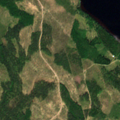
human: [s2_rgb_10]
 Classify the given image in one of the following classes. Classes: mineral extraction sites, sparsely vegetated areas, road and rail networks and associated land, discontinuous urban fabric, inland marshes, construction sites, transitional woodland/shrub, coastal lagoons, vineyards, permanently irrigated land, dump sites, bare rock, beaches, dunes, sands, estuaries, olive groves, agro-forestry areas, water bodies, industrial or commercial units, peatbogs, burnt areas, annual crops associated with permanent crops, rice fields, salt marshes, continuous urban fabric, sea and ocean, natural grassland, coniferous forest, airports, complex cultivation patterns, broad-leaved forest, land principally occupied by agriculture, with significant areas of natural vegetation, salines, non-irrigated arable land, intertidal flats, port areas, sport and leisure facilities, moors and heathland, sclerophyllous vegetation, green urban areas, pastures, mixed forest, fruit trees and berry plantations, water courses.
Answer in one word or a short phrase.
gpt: transitional woodland/shrub, water bodies